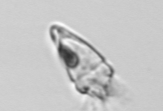
Label: Paratontonia_gracillima